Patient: sex M, age 68
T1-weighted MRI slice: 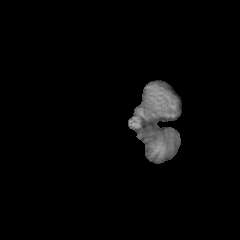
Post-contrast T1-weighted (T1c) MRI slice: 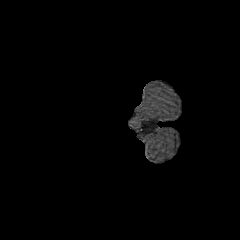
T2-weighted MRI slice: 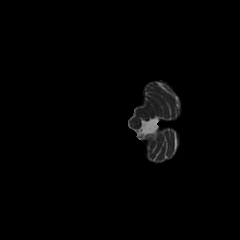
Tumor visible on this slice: no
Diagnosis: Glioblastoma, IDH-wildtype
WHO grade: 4